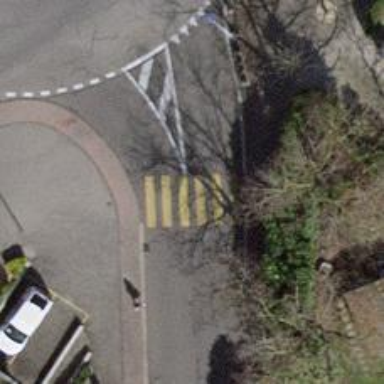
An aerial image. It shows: Zebra crossing on the road.